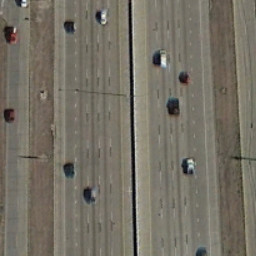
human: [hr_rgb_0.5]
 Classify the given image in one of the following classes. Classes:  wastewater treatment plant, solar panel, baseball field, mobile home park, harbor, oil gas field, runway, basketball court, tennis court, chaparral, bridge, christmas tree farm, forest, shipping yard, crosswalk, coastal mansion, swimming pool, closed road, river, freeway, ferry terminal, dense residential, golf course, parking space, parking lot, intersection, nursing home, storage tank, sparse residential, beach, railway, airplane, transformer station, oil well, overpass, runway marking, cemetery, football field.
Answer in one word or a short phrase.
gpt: freeway